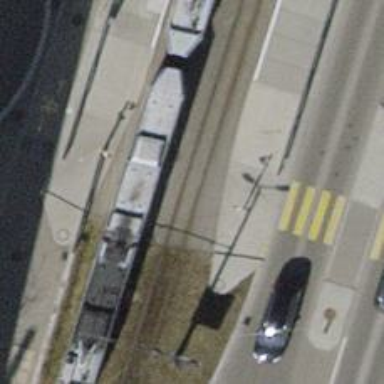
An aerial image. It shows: Uncontrolled railway crossing with lights.